Question: Good morning,
I can't quite grasp what I am doing wrong here, could someone assist? I am trying to convert my datetime in r but some of my dates are "Jan." or "Aug." so I get null values when I try to convert it to date/time.
My solution is to separate by delimiter, grab the month, rename the month, put the date back together, and then go from there. I can't figure out the loop though and keep getting "July".
My dataframe is separated now into July 14 2022 (df$left, df$middle, df$right)
'''
for (month in df$left){
if (df$left == "July")
{df$month <- "July"}
else if (df$left == "Aug.")
{df$month <- "August"
if (df$left == "Sept.")
{df$month <- "September"}
if (df$left == "Oct.")
{df$month <- "October"}
if (df$left == "Nov.")
{df$month <- "November"}
if (df$left == "Dec.")
{df$month <- "Dec."}
if (df$left == "Jan.")
{df$month <- "January"}
if (df$left == "Feb.")
{df$month <- "February"}
if (df$left == "March")
{df$month <- "March"}
if (df$left == "April")
{df$month <- "April"}
if (df$left == "May")
{df$month <- "May"}
if (df$left == "June")
{df$month <- "June"}
if (df$left == "July")
{df$month <- "July"}
if (df$left == "Aug.")
{df$month <- "August"}
}
'''
'''
left middle right Workout.Date Activity.Type
<chr> <chr> <chr> <chr> <chr>
1 July 14, 2022 July 14, 2022 Run
'''
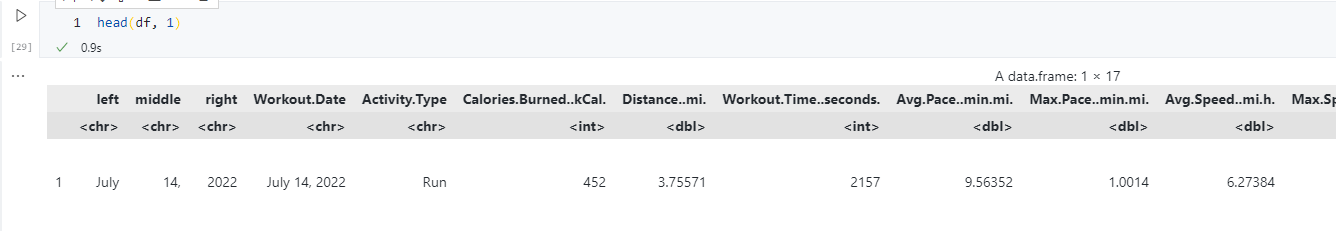
Answer: The lubridate backage is fairly clever at working out how to interpret a date. I'm using the tidyverse simply for formatting and showing the column type easily.
First, create some test data
'''
library(lubridate)
library(tidyverse)
d <- tibble(Workout.Date=c("July 14, 2022", "Jul. 14, 2022",
"September 1, 2021", "Sept. 1, 2021"))
'''
Now, a one line solution:
'''
d %>% mutate(Workout.Date=mdy(Workout.Date))
Workout.Date
<date>
1 2022-07-14
2 2022-07-14
3 2021-09-01
4 2021-09-01
'''